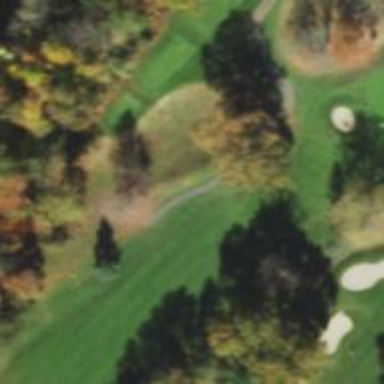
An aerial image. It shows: Golf hole.